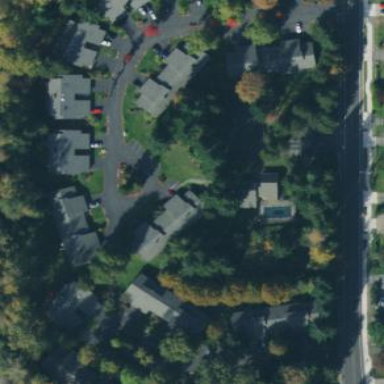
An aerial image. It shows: Residential neighbourhood.